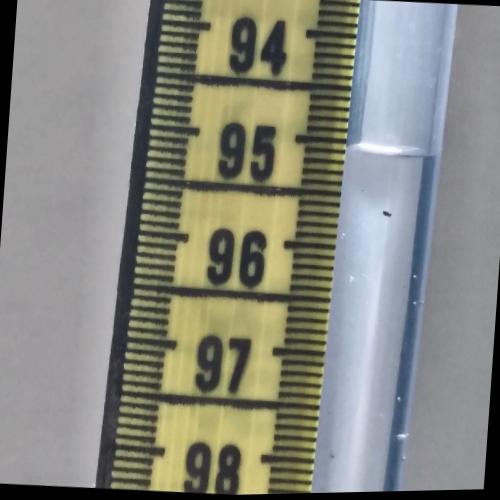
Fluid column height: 95.1 cm